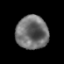
Tissue: prostate
Cell type: T cells
Senescence score: 0.272
Nuclear area (px): 1051
Mean DAPI intensity: 111.338